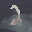
Label: 2